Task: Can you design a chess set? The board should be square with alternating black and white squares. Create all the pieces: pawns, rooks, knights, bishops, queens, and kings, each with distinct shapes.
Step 2297:
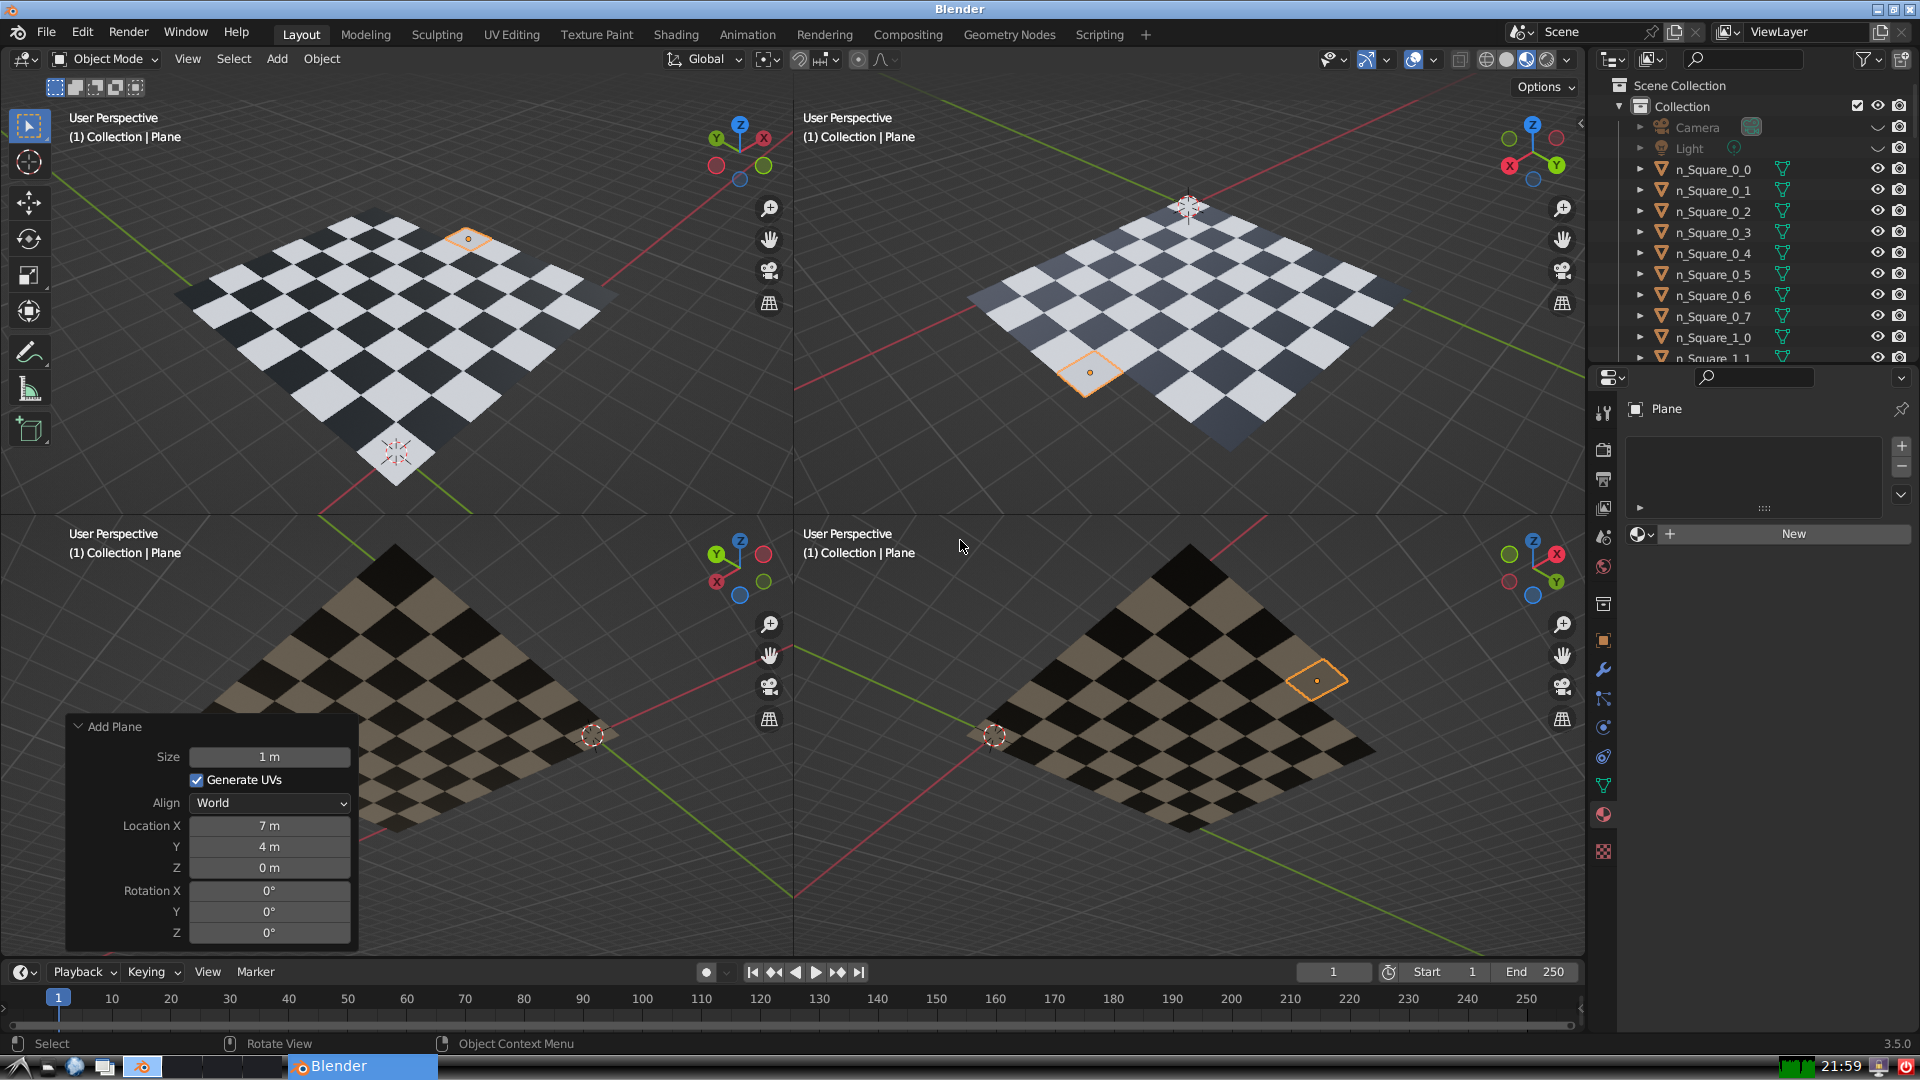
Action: {"key_press": ['Ctrl, Home']}